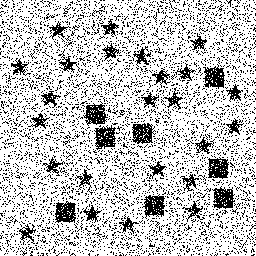
Squares: 8
Triangles: 0
Stars: 24
Total shapes: 32